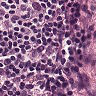
Metastatic tissue present: no